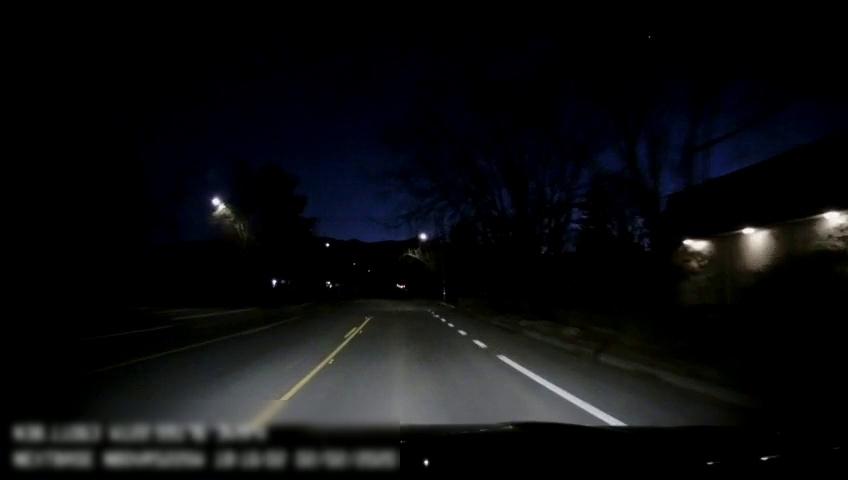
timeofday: Night
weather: Other
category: Drivable Space
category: Lanes | Alternate Lane
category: Lanes | Current Lane
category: Lanes | Current Lane
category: Lanes | Opposite Lane